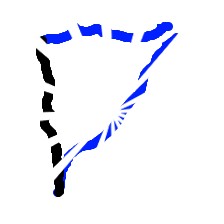
Shape: triangle